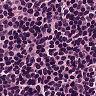
Metastatic tissue present: no